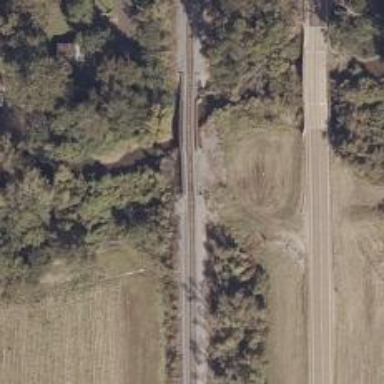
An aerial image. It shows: Bridge over railway line.